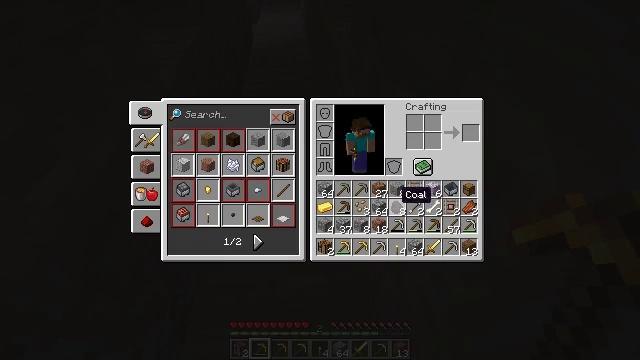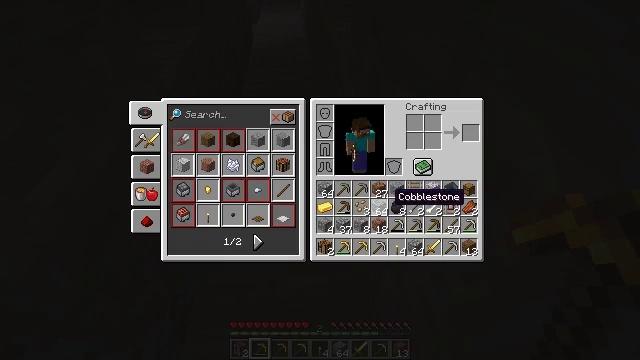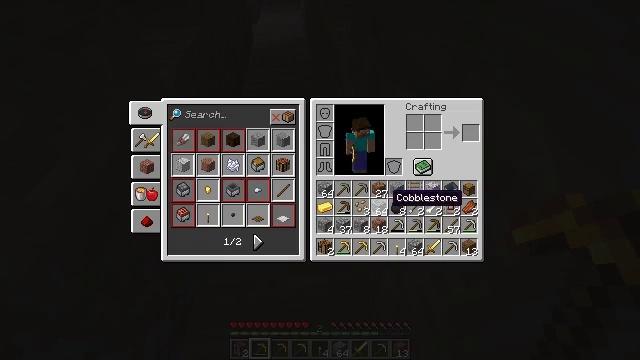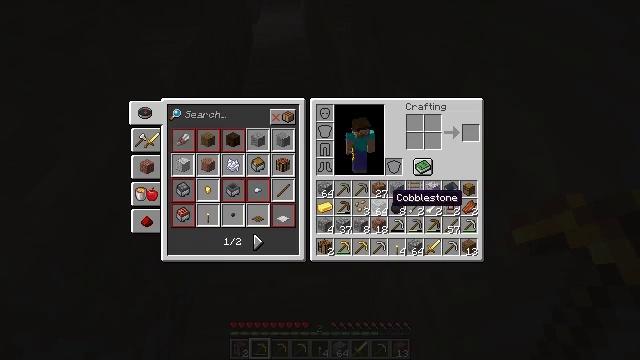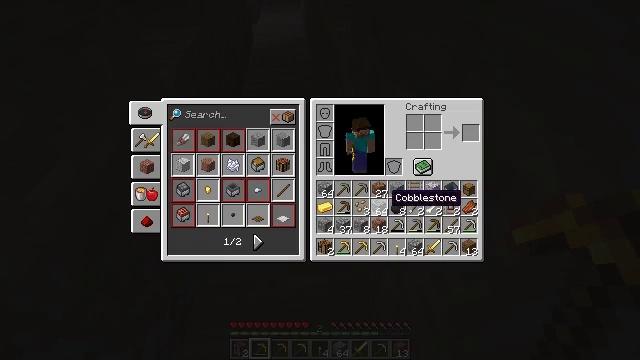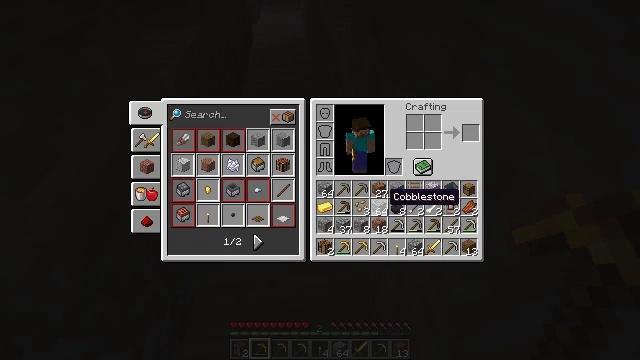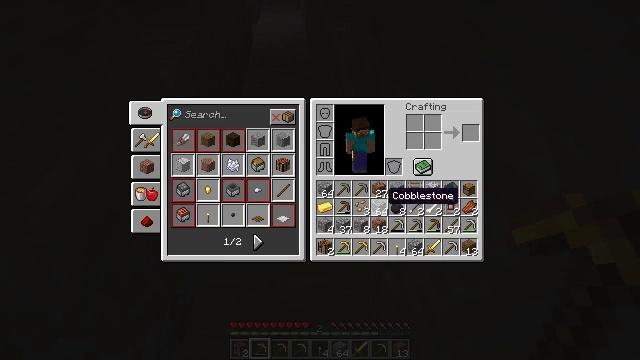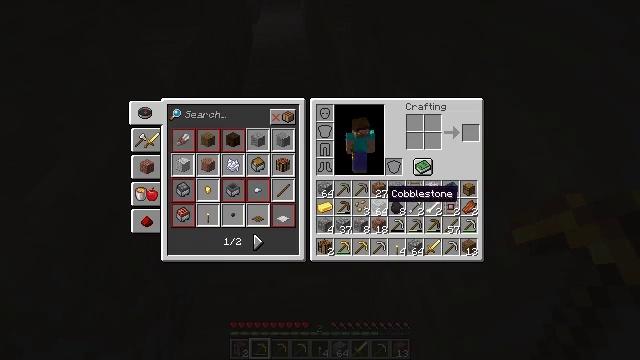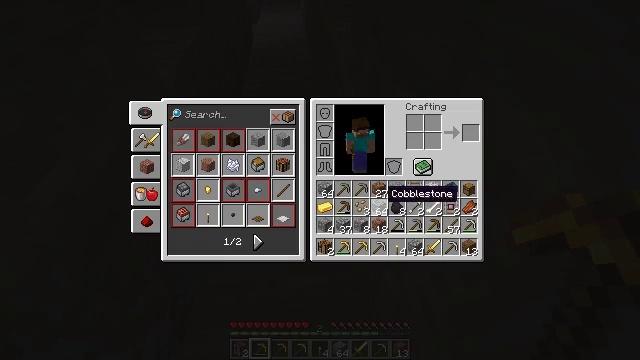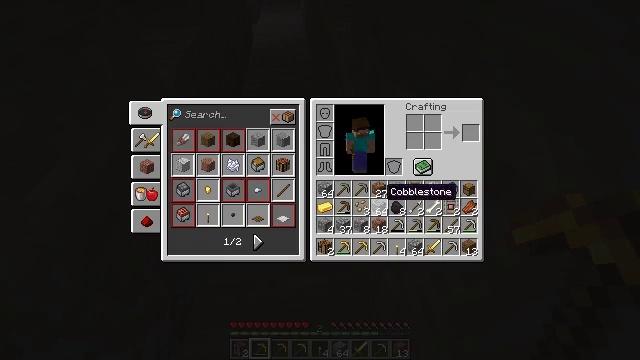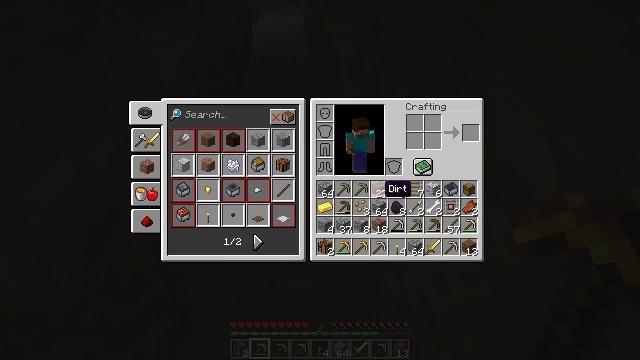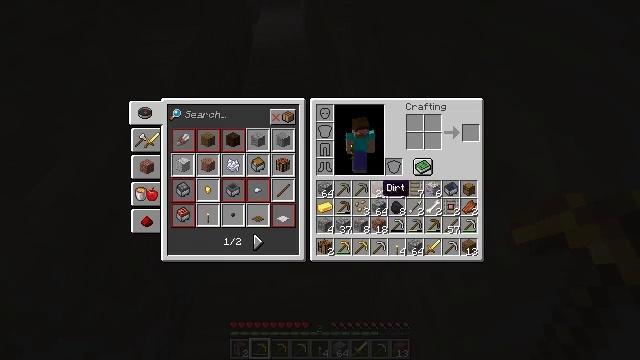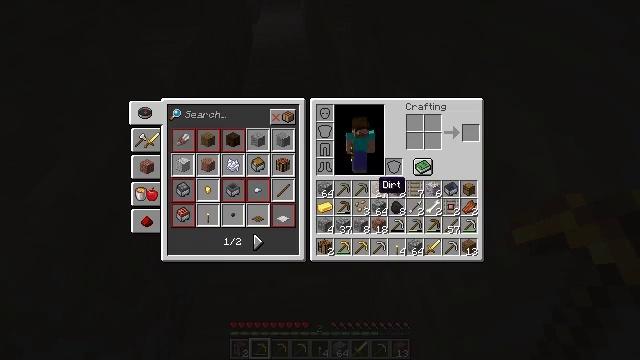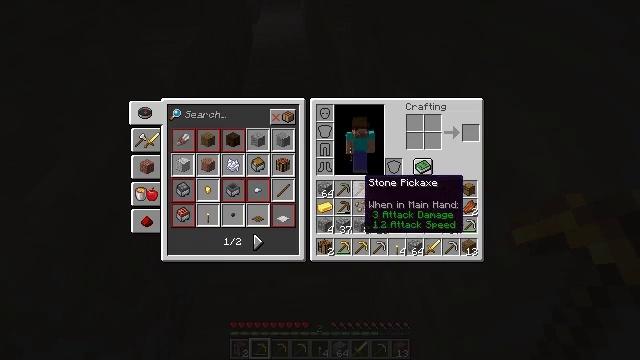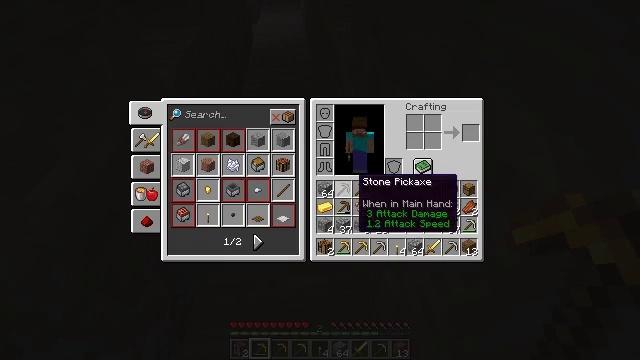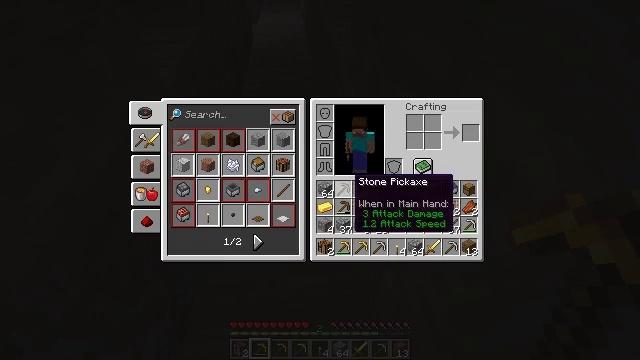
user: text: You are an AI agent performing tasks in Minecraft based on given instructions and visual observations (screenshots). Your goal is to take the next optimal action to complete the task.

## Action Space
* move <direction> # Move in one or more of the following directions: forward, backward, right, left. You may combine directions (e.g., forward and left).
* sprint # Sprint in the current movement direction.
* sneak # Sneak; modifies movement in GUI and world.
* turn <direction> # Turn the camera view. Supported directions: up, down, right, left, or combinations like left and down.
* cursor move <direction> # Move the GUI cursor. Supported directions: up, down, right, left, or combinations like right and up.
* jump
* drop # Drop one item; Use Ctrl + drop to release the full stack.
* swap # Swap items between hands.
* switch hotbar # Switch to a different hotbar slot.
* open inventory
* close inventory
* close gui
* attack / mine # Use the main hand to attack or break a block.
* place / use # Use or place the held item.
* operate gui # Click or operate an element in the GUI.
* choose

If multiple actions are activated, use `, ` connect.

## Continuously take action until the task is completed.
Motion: motion action
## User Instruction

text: Drop rotten flesh.
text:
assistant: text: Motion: no_op
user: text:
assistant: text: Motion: no_op
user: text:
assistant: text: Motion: no_op
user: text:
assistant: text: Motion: no_op
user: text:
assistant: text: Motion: no_op
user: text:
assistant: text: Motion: no_op
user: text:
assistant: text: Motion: no_op
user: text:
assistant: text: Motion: no_op
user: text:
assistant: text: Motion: no_op
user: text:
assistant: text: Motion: no_op
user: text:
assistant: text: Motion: no_op
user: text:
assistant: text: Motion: no_op
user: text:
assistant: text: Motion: cursor move left
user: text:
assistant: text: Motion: no_op
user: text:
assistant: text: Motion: no_op
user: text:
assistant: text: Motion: no_op
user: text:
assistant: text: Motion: no_op
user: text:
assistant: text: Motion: no_op
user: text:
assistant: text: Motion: no_op
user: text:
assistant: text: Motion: no_op
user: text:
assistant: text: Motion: cursor move right and down
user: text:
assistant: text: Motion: cursor move right and down
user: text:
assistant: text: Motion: cursor move right and down
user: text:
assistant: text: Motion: cursor move right
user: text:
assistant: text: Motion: cursor move right
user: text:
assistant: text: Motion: no_op
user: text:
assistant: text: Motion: no_op
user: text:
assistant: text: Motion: no_op
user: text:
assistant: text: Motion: no_op
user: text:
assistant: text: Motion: no_op